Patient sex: M
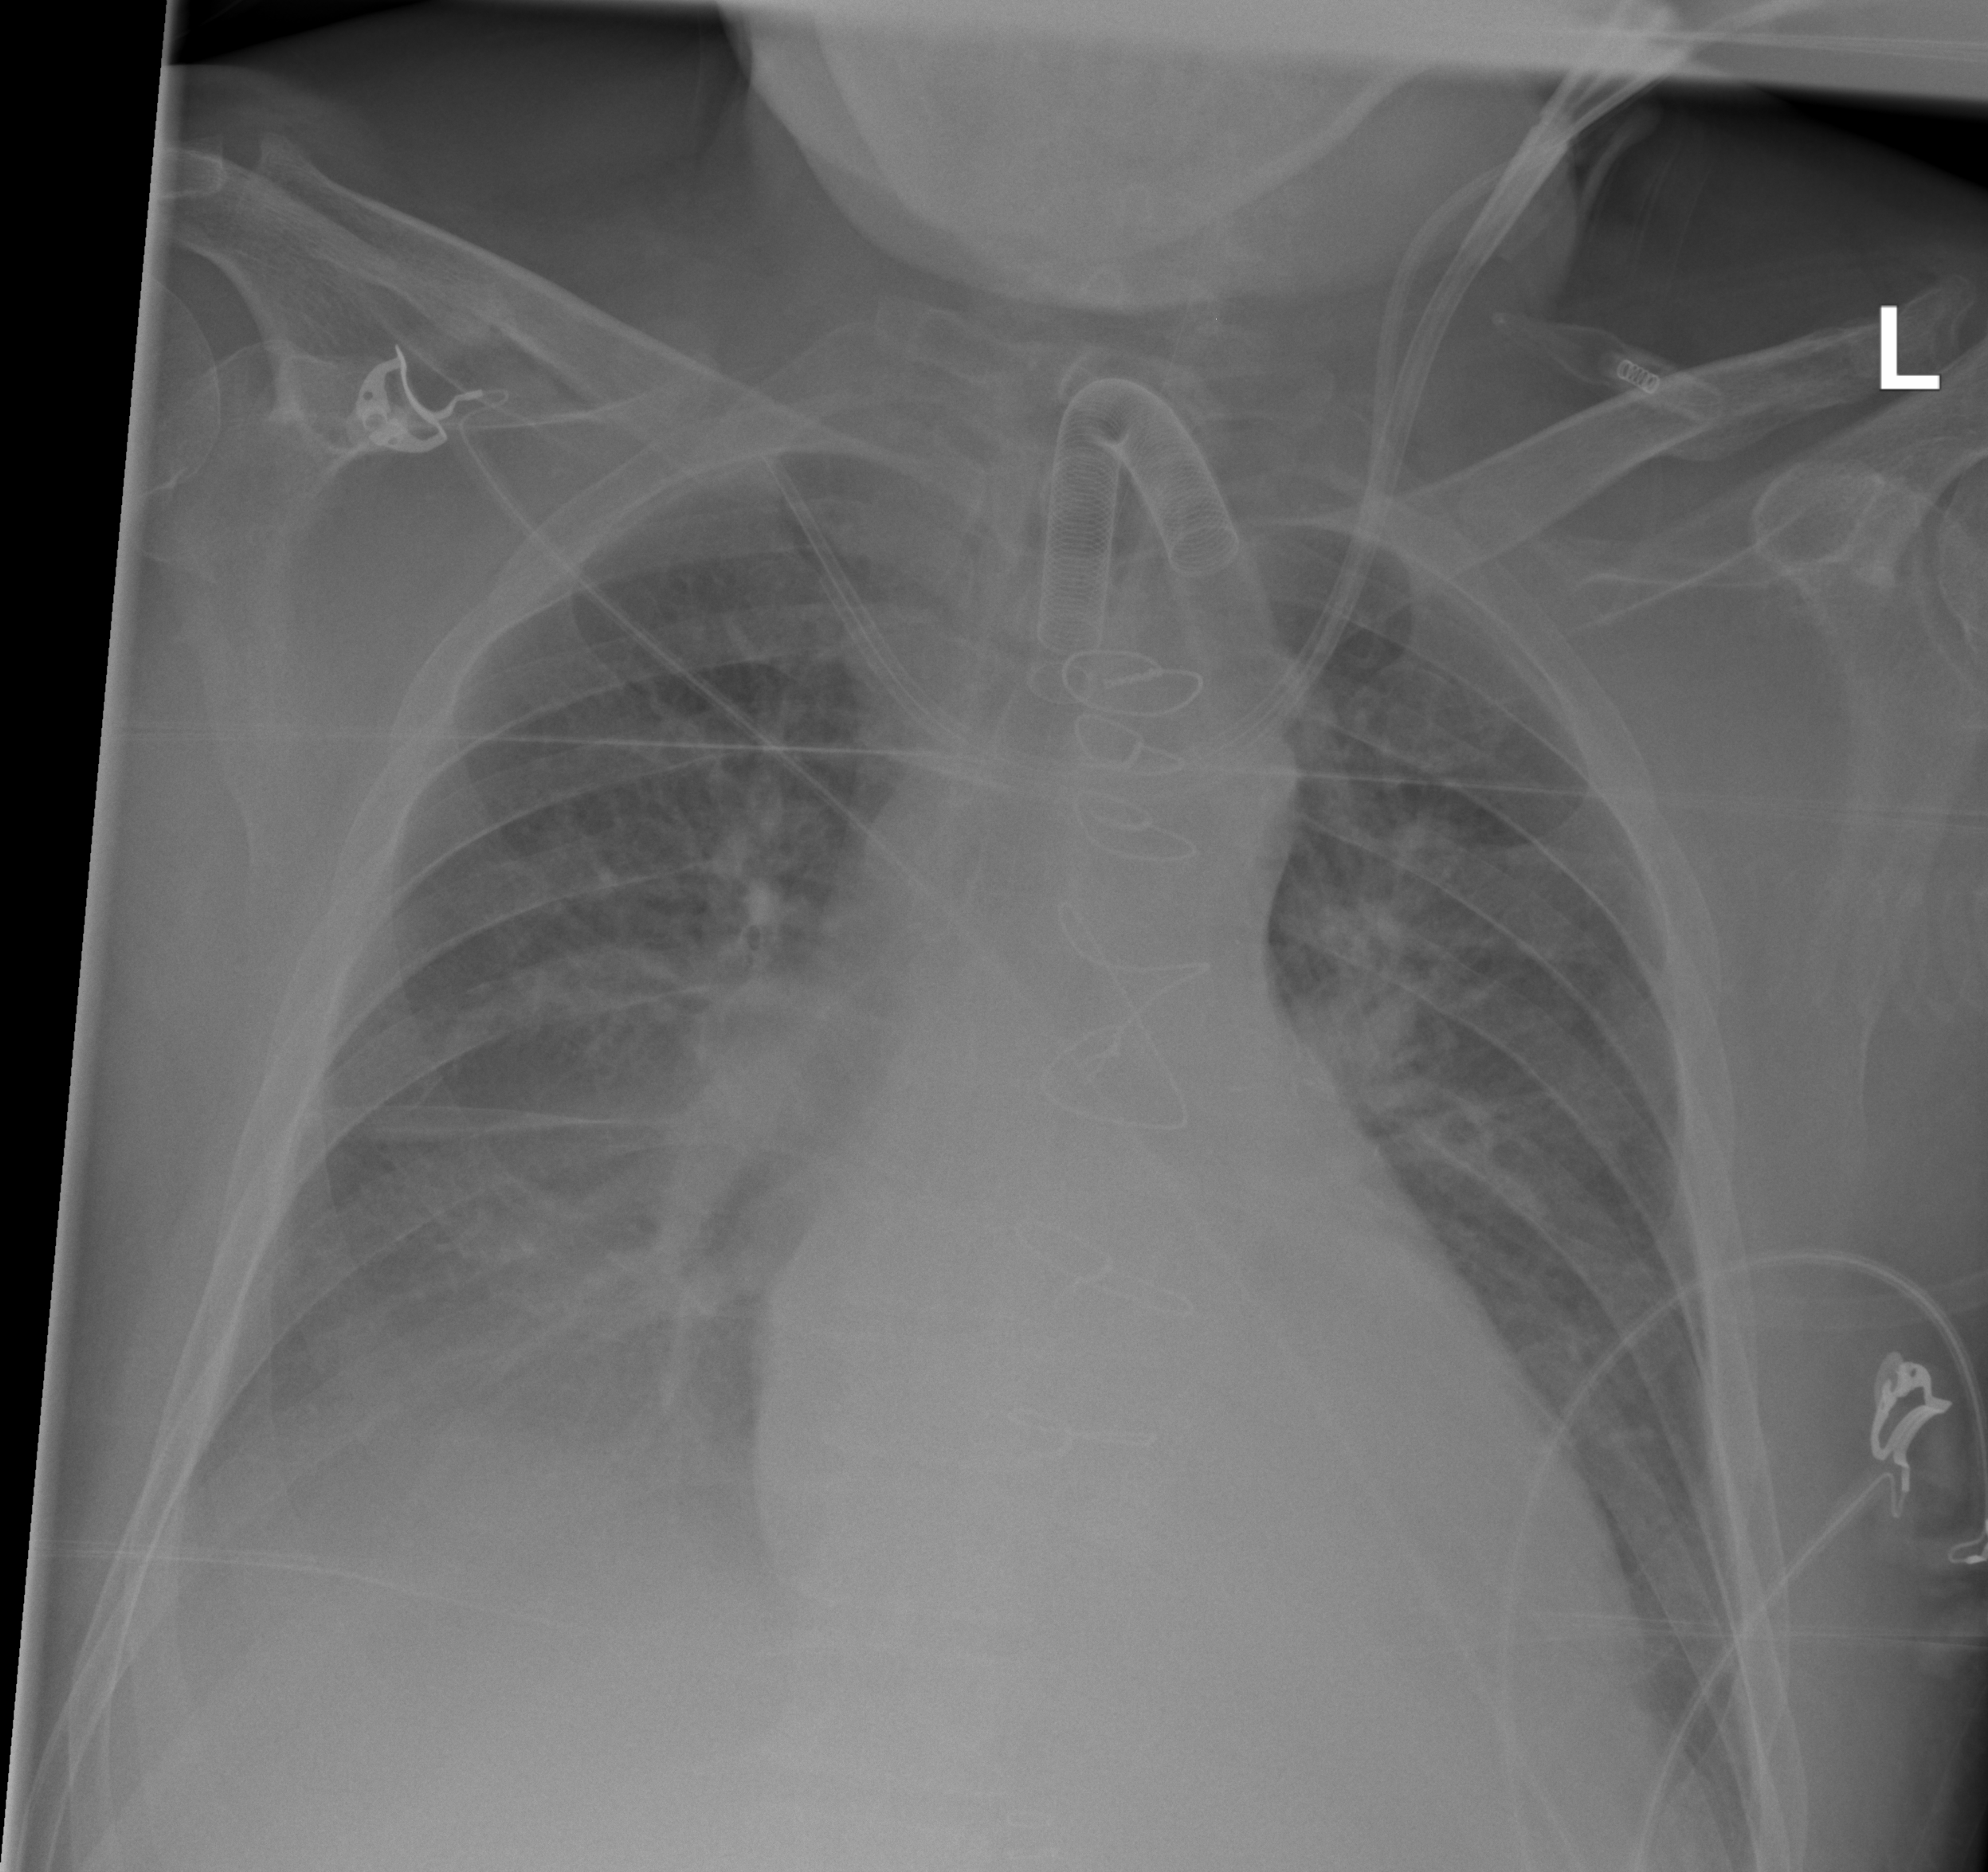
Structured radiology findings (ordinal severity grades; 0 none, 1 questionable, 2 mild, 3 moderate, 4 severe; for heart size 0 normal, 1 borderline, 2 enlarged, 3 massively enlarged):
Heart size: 0
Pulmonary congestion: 0
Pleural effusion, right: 2
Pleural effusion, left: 1
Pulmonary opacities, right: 0
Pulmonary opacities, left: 0
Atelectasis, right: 2
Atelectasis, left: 1